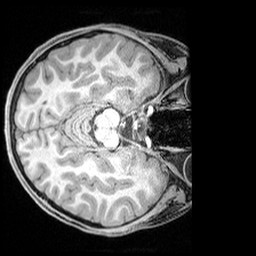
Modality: T1w
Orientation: axial
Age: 9
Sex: male
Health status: ill
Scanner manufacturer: siemens
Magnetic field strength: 3 T
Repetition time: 1.6 s
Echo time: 0.00179 s